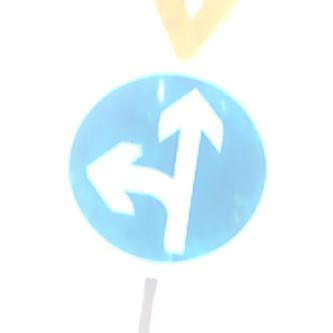
Verkehrszeichen: VorgeschriebeneFahrtrichtungGeradeausOderLinks
Zusatzzeichen oben: VorfahrtGewaehren
Umgebung: Outdoor, RoadRail
Tageszeit: Midday
Wetter: PartlyCloudy
Licht: Natural
Jahreszeit: NotSpecified
Kontrast: HighContrast